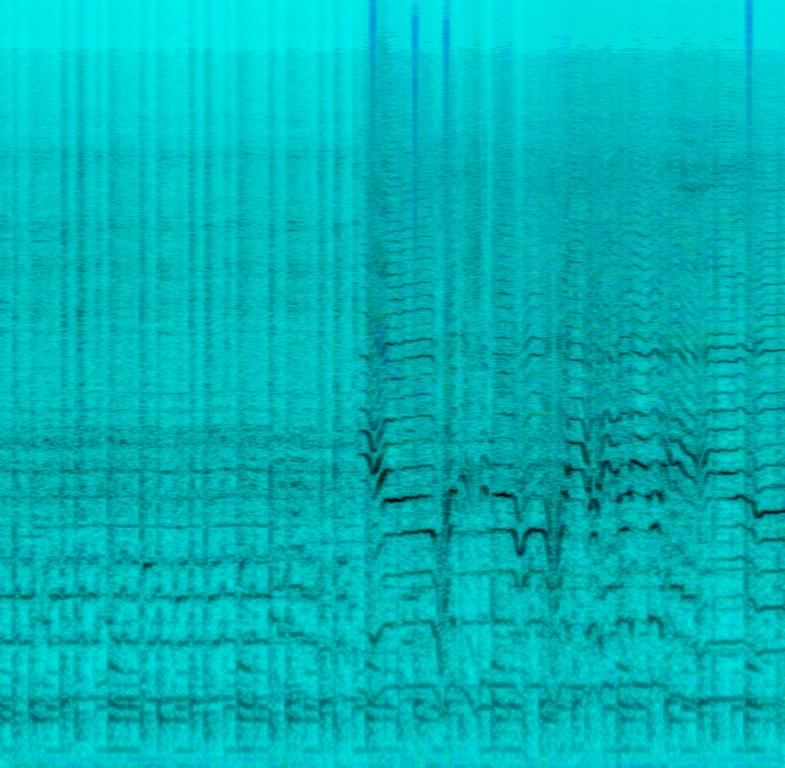
This is an Algerian folk music, also known as Rai. There is a male vocalist singing in a chant-like manner. There is a flute playing the main melody while the rhythm is being provided by several percussive elements. There is a lively feel to it. This piece could be used in the opening shots of a movie taking place in North Africa. It could also be in the soundtrack of a desert-themed video game.